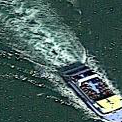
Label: Civil_yacht